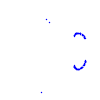
Particle: proton